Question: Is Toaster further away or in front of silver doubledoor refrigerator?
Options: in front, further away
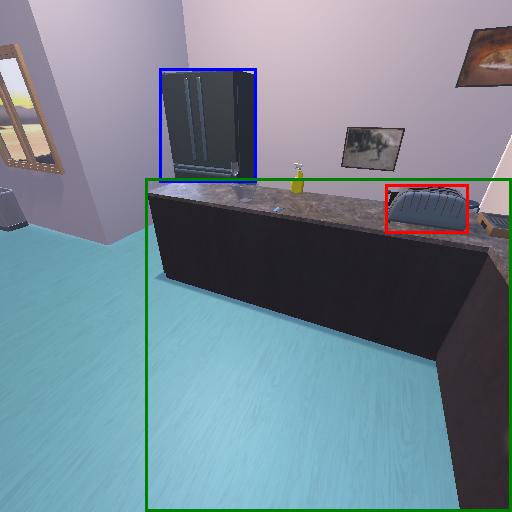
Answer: in front